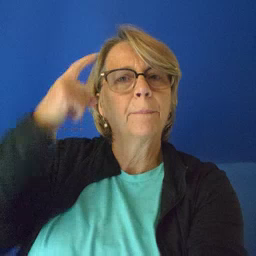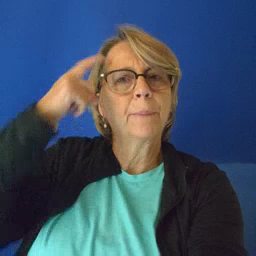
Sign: penny